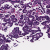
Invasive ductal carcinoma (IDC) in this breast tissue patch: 0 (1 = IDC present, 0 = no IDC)